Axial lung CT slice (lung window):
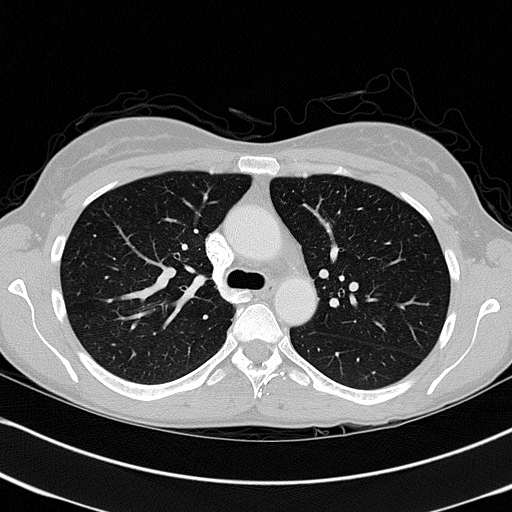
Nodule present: no